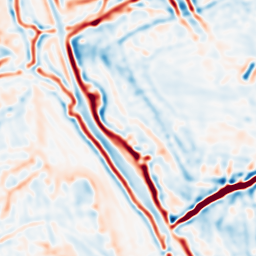
Category: multiscale
Decomposition family: log
Decomposition parameters: sigma: 3
Upsampling method: linear_exact
Upsampling parameters: scale: 8
Upsampling scale: 8